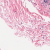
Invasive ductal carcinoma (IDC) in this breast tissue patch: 0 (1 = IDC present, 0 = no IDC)